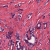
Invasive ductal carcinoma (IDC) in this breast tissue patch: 1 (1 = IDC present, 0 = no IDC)